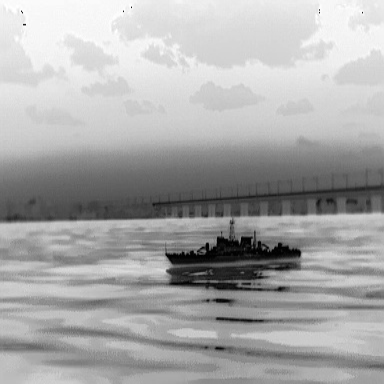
There is a warship in the infrared image.